Question: How can I detect how many colors an image has, adn then return the RGB or Hex values of those colors in PHP? With the standard file formats... PNG, JPG, GIF etc.

An online design tool which allows you to upload images for use in the designer. I'm trying to reject all images with over 10 colors (or potentially reduce the colors?). For images with less then 10 colors, I'm trying to return the Hex or RGB values of each color that is present (the more colors present, the more expensive the printing process).
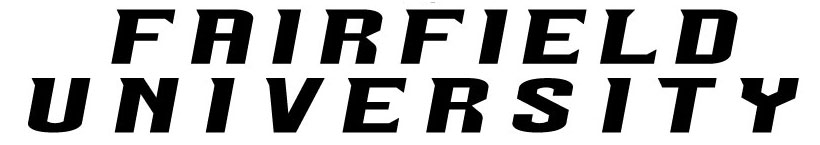
Answer: '''
$gd = imagecreatefrompng($filename);
$width = imagesx($gd);
$height = imagesy($gd);
$colors = array();
for($x = 0; $x < $width; $x++)
{
for($y = 0; $y < $height; $y++)
{
$color = imagecolorat($gd, $x, $y);
$hex = sprintf("0x%06x", $color);
if(!in_array($hex, $colors))
{
$colors[] = $hex;
}
}
}
'''